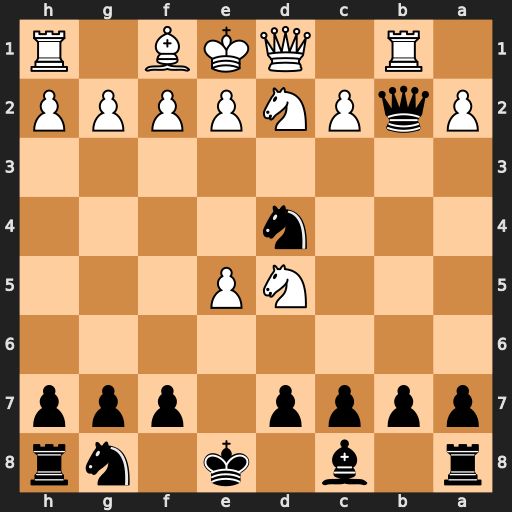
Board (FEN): r1b1k1nr/pppp1ppp/8/3NP3/3n4/8/PqPNPPPP/1R1QKB1R
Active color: b
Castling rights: Kkq
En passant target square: -
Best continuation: Nxc2+ Qxc2 Qxc2